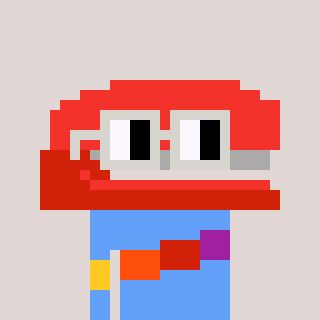
a pixel art character with square light gray glasses, a stapler-shaped head and a blue-colored body on a warm background